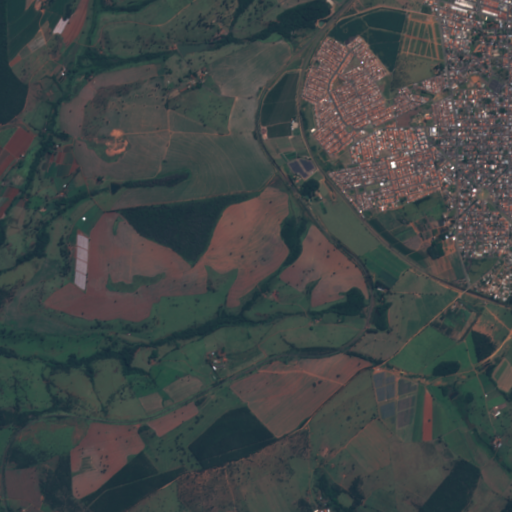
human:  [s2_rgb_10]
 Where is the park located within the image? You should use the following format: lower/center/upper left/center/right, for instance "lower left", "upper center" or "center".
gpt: The park is located in the upper right of the image.
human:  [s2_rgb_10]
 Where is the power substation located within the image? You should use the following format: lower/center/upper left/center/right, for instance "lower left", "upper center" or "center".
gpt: The power substation is located in the upper right of the image.
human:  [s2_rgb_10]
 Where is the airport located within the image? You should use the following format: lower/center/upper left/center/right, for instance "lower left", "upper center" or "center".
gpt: There is no airport in the image.